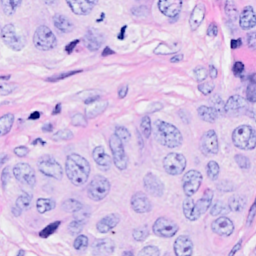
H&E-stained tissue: Breast